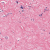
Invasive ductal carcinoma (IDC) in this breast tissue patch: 0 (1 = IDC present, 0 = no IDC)